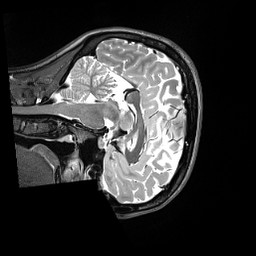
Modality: T2w
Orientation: sagittal
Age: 30
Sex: female
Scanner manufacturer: siemens
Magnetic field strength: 3 T
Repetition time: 3.2 s
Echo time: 0.563 s